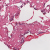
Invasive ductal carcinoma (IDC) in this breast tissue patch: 0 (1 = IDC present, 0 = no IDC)